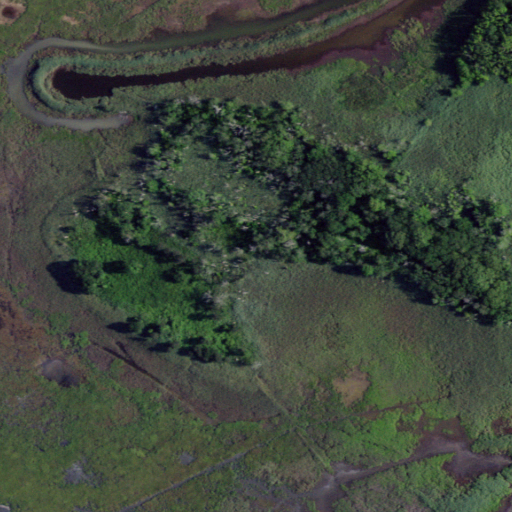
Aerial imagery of island in New Jersey named Sassafras Island containing woody wetlands, herbaceous wetlands, and open water